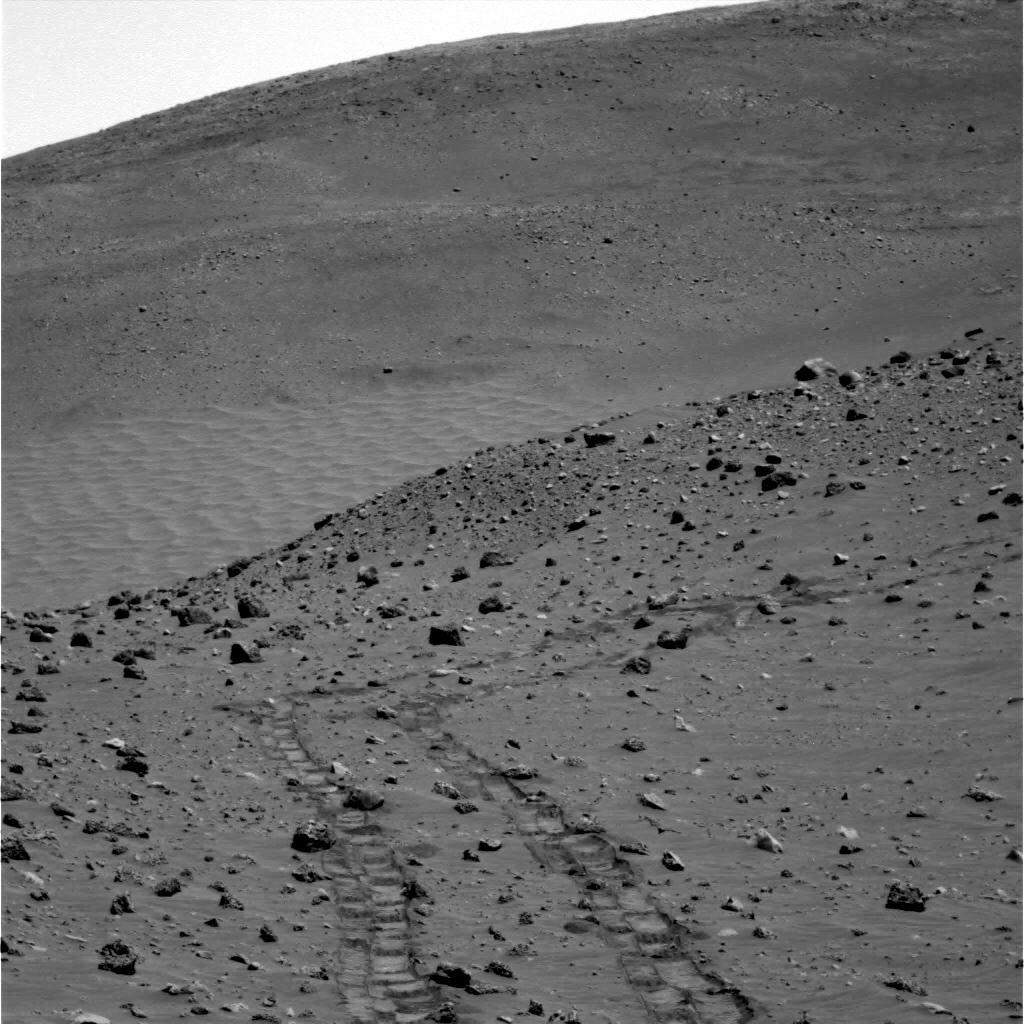
Terrain classes present: Gravel / Sand / Soil, Rock, Sky / Distant Mountains, Track